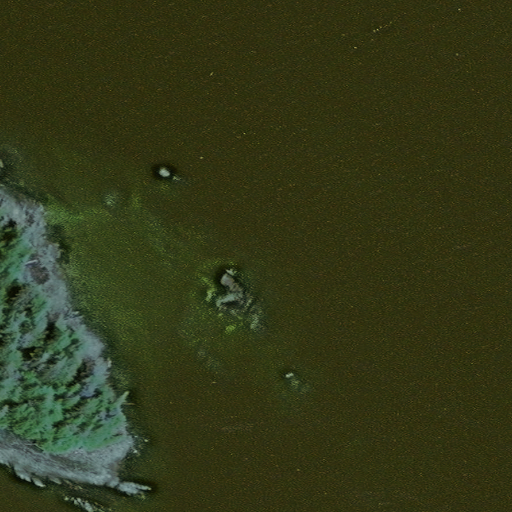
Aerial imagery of island in Alaska named Lewis Island containing only unknown